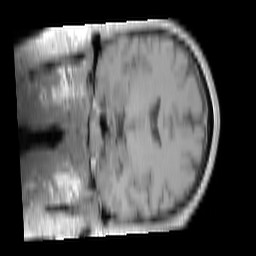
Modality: T1w
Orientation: coronal
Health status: ill
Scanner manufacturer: siemens
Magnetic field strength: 3 T
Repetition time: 0.44 s
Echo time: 0.00266 s